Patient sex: M
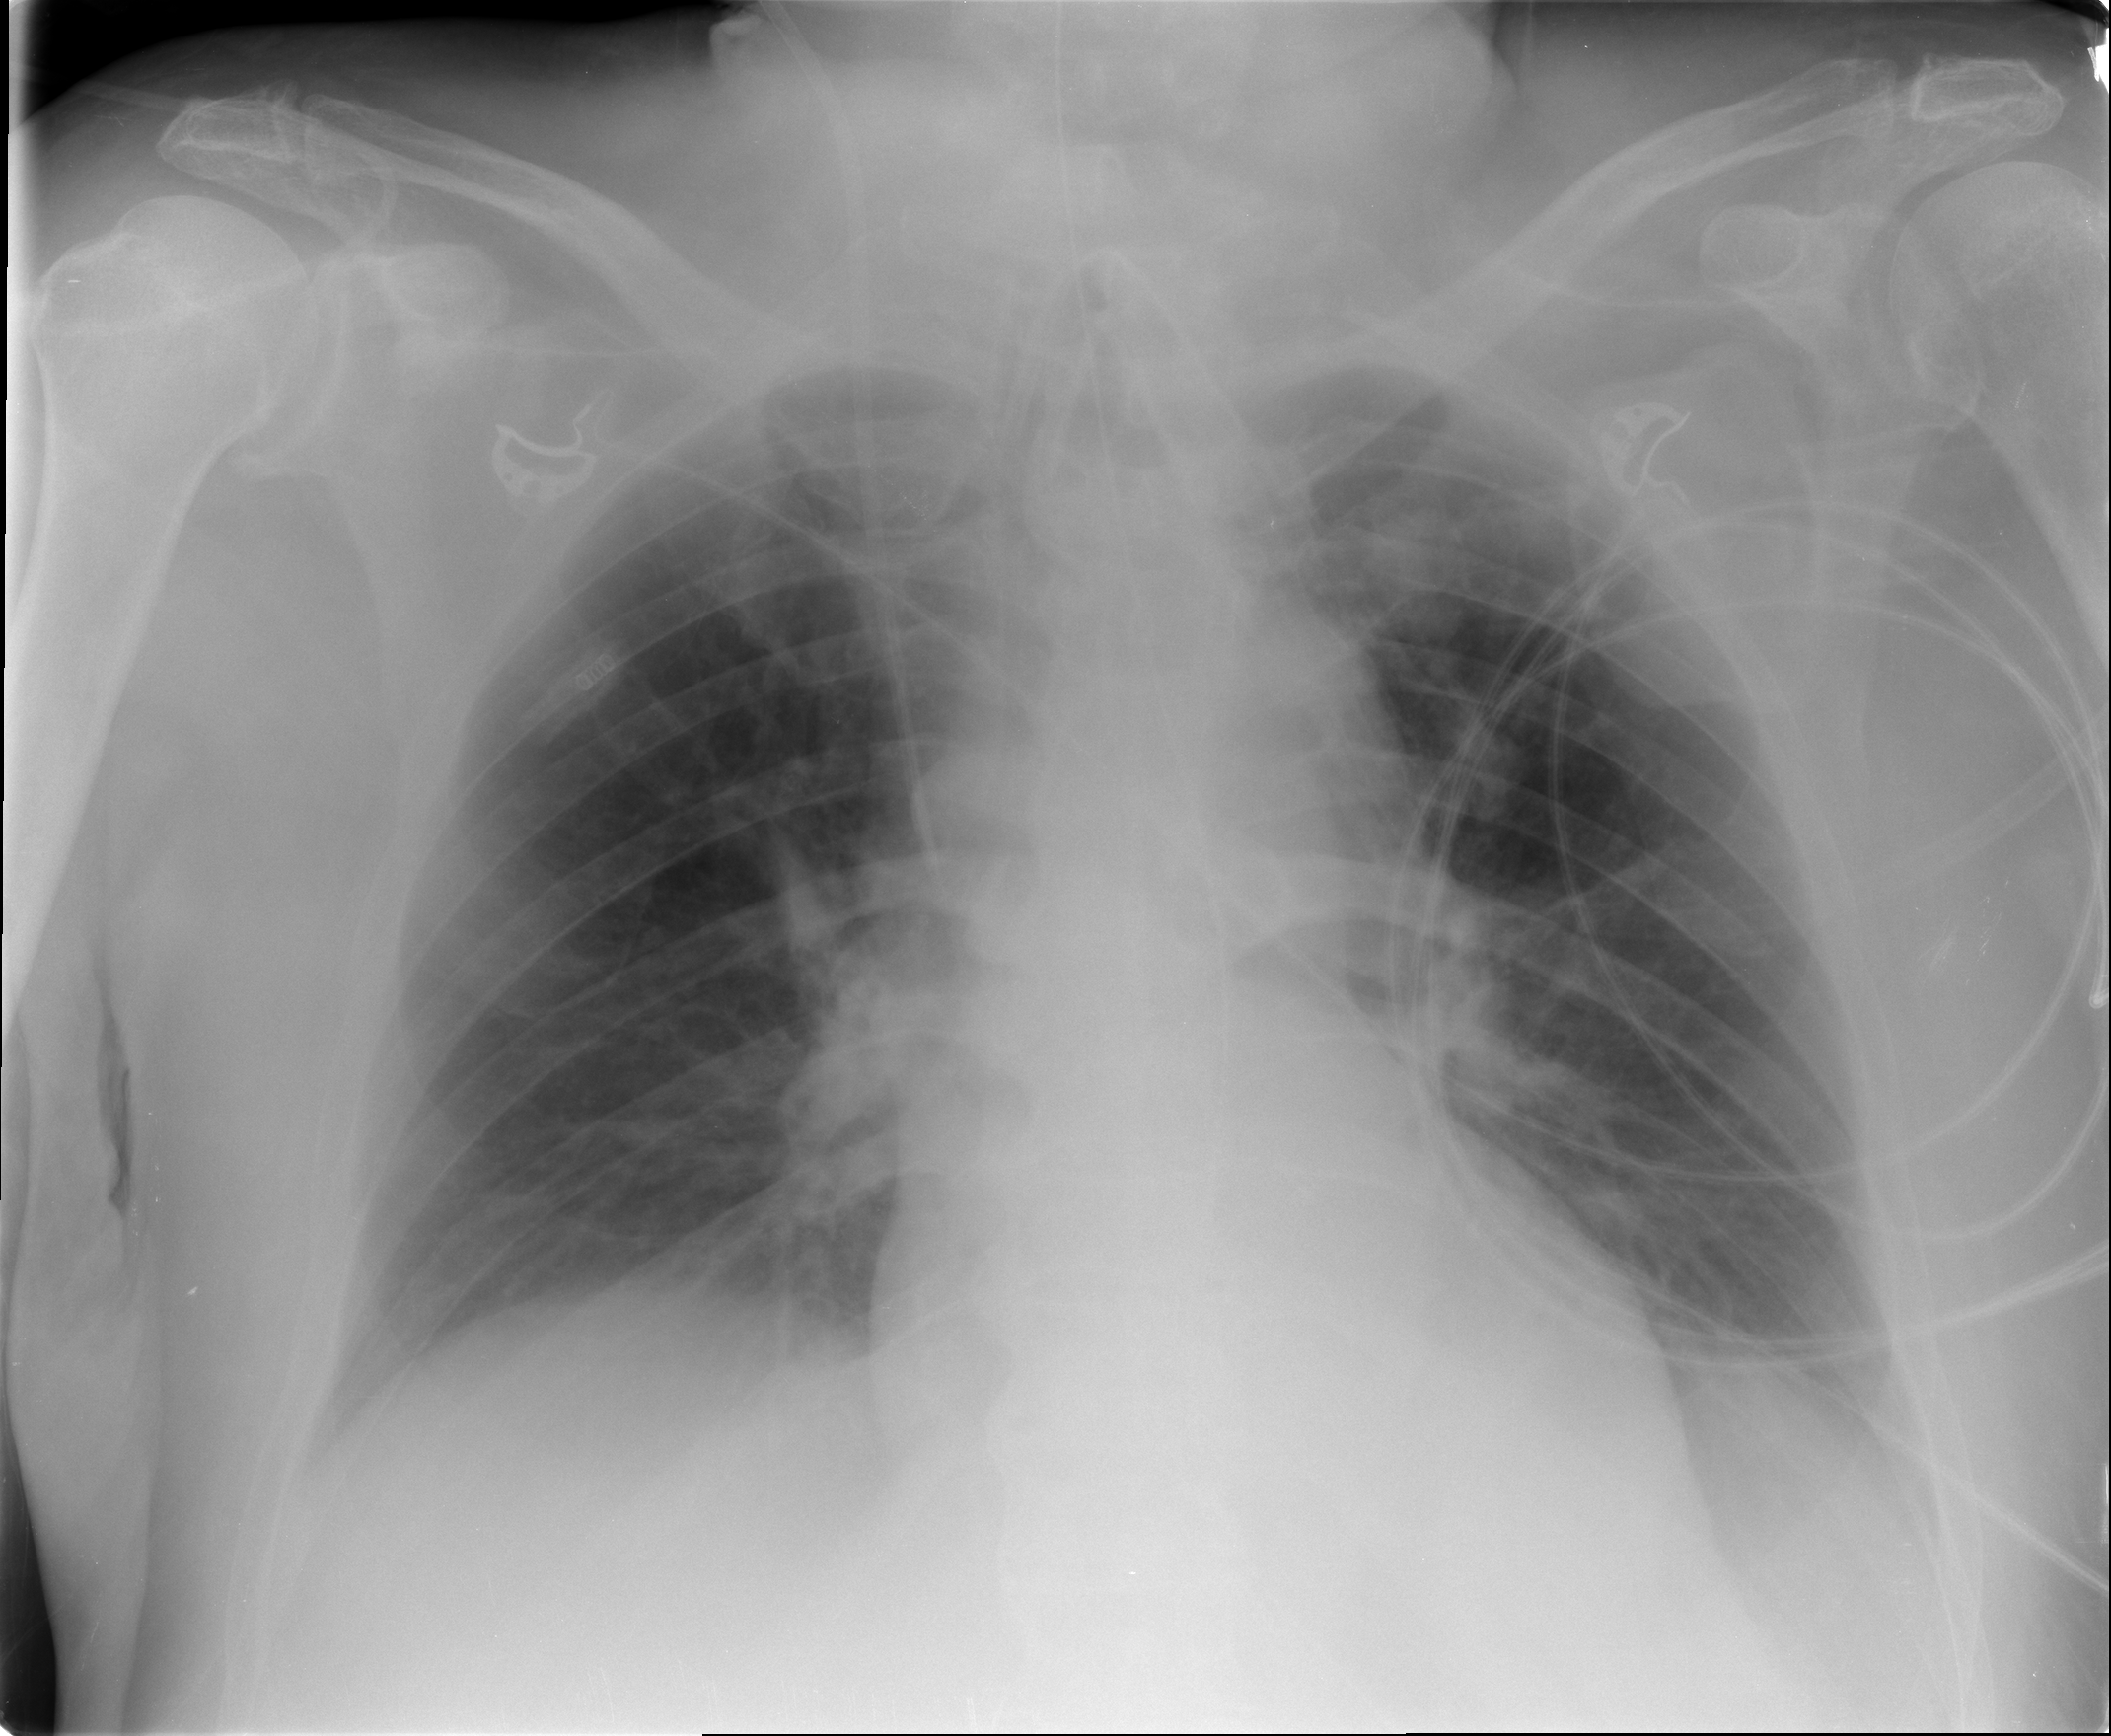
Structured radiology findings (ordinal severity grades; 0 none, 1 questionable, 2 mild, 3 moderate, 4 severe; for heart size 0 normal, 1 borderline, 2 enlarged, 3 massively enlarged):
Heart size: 0
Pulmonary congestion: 0
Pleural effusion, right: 1
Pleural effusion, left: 2
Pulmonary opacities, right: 0
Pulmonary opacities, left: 0
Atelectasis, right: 0
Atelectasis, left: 1